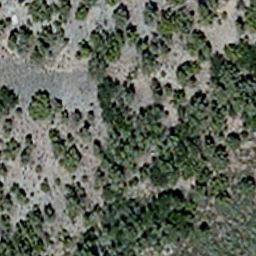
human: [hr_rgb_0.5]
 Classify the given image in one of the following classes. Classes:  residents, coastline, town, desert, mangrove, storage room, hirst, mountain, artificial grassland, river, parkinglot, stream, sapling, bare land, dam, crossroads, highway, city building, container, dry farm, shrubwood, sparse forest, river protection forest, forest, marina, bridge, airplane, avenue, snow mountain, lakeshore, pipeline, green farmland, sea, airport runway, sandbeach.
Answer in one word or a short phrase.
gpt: sparse forest